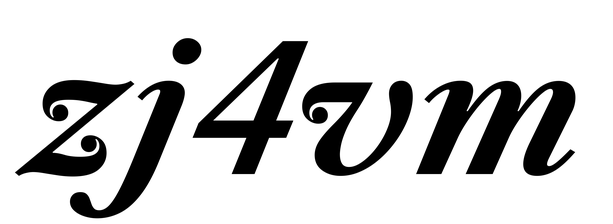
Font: LibreCaslonText-Italic_Bold_Italic